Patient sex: F
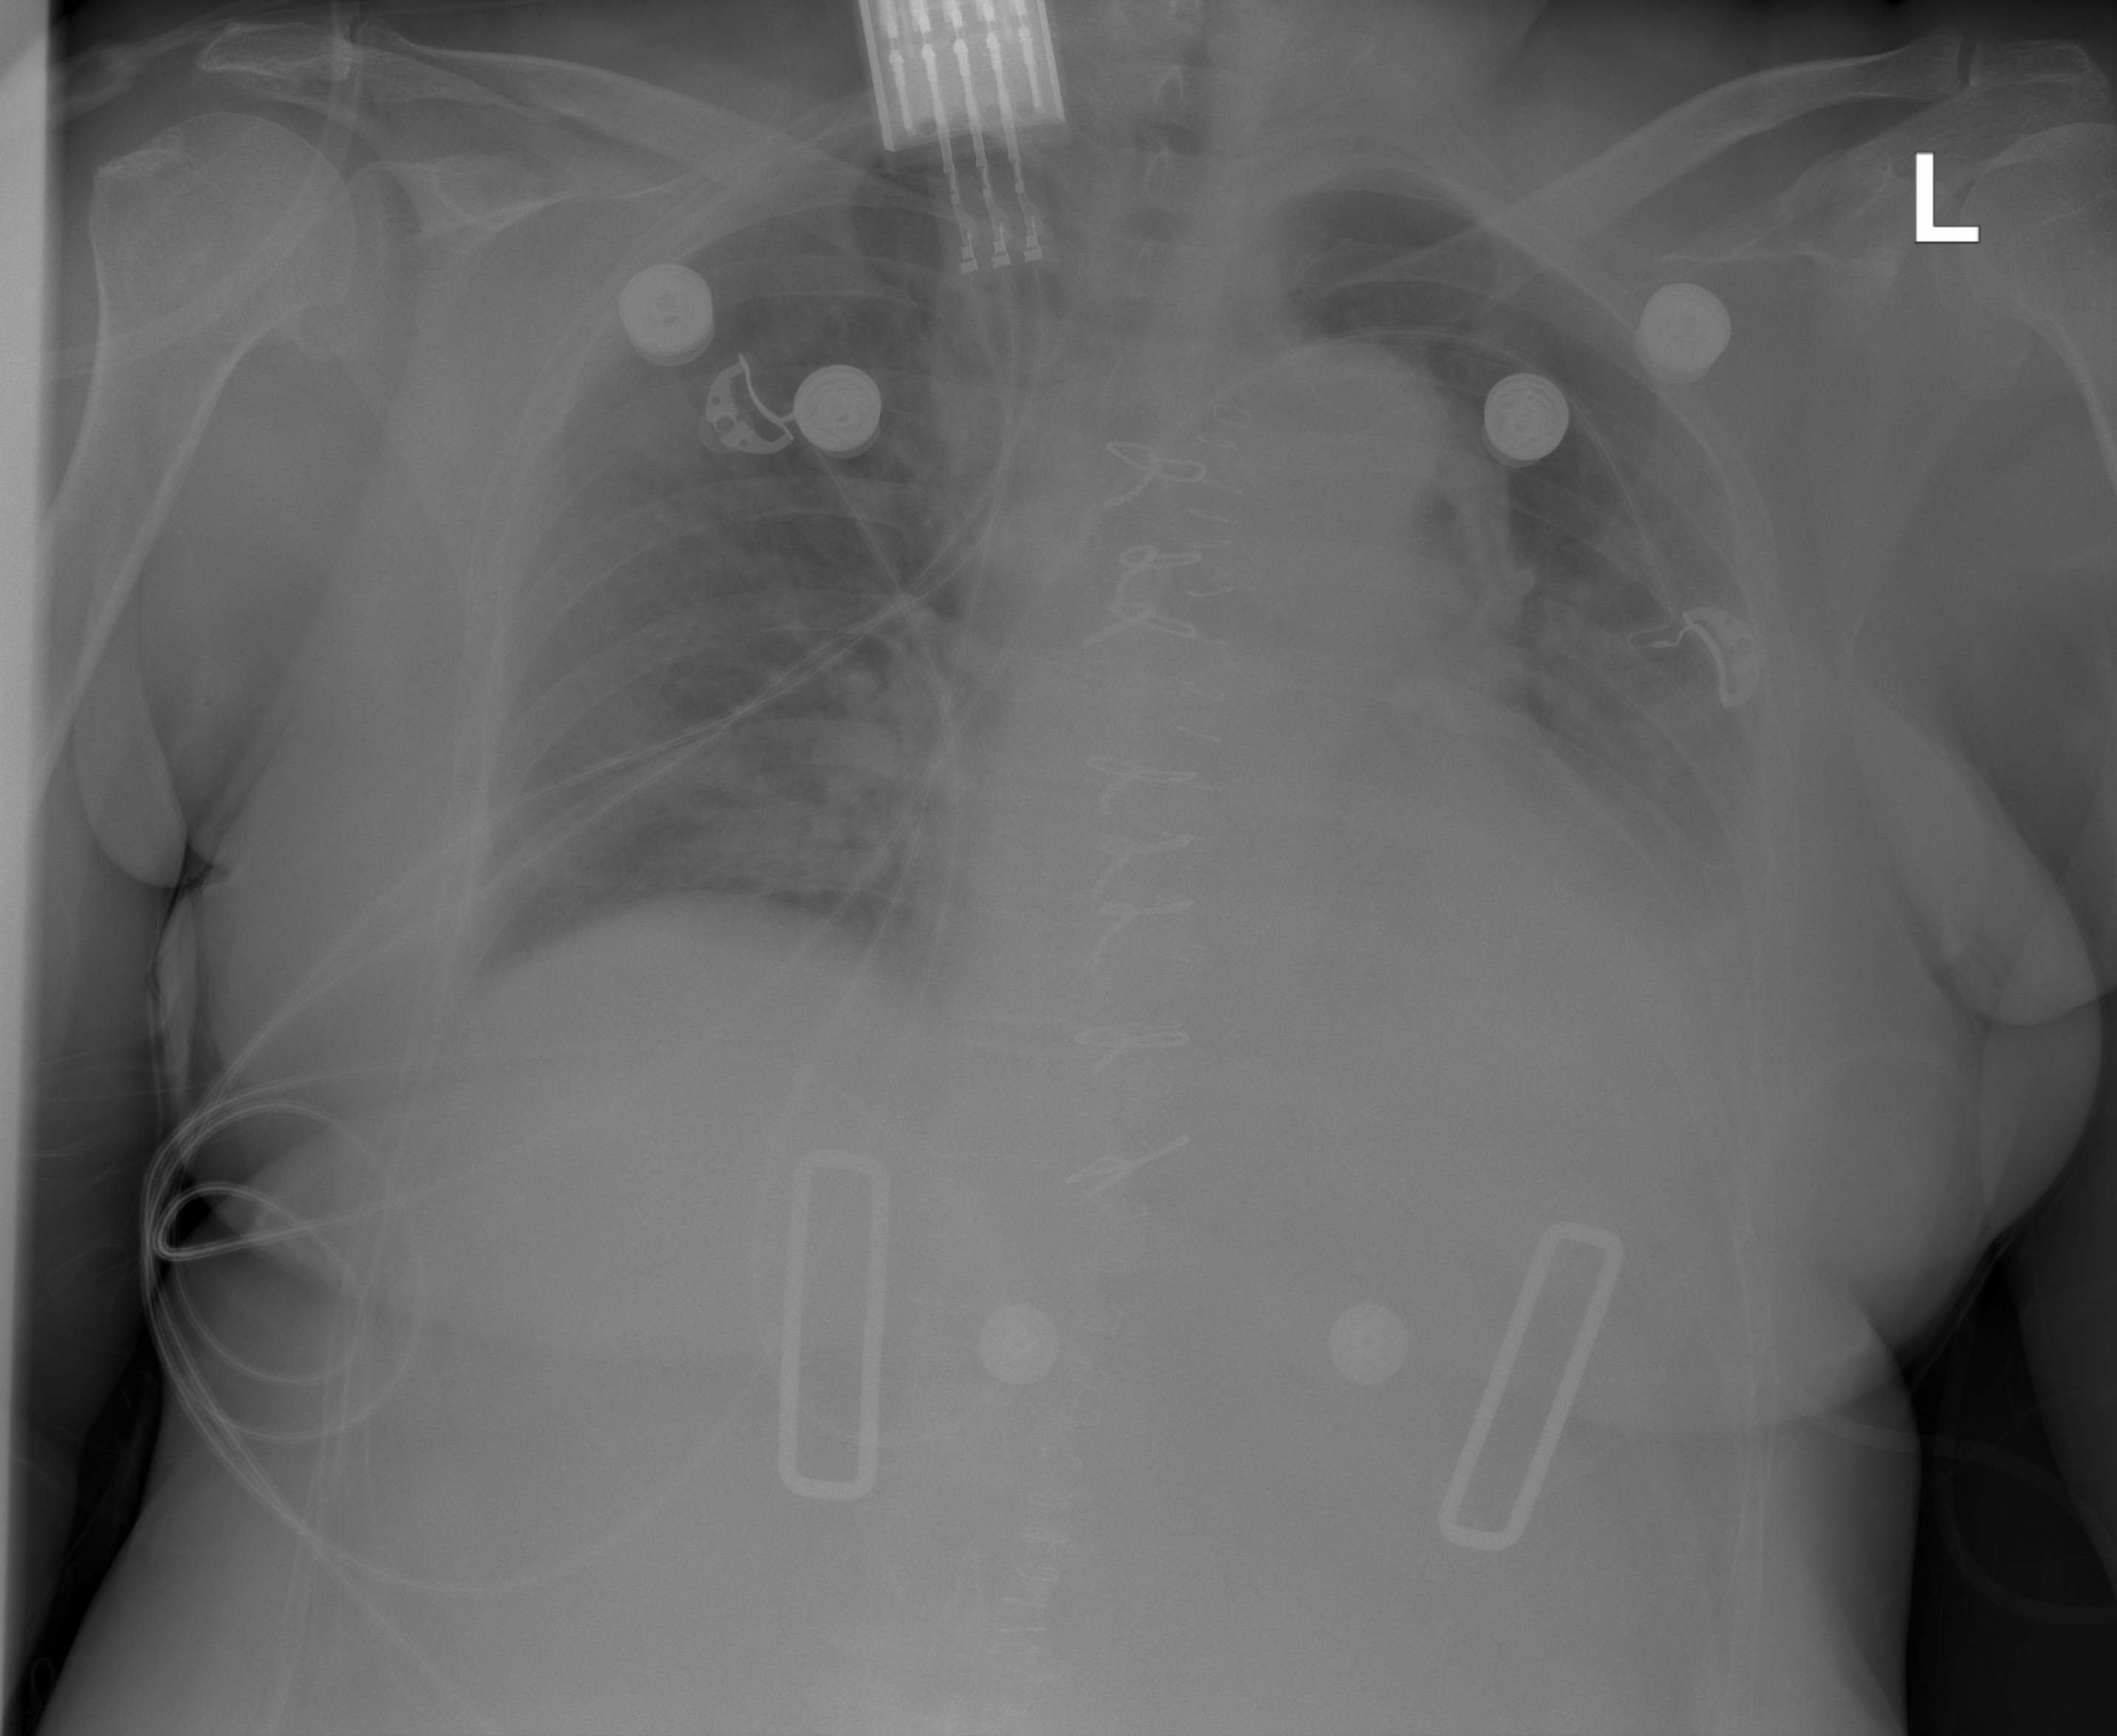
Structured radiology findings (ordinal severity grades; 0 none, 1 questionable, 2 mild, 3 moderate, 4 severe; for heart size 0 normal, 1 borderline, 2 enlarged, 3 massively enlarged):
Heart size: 2
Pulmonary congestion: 0
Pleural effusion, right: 2
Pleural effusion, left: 3
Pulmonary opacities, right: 2
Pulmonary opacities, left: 0
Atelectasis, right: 2
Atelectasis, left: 2